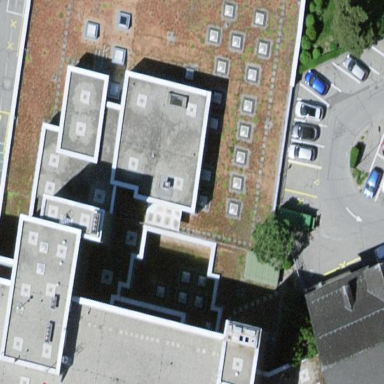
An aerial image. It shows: Hospital building.